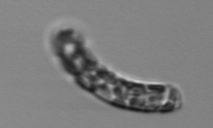
Label: Guinardia_striata